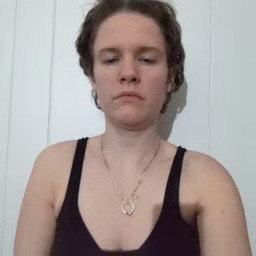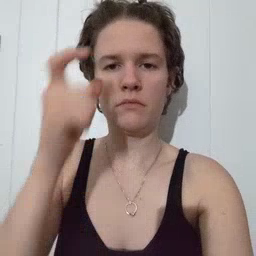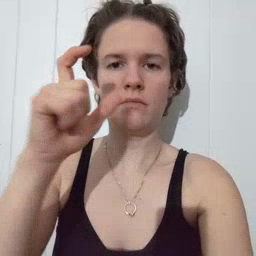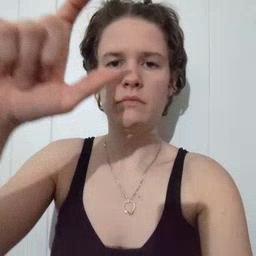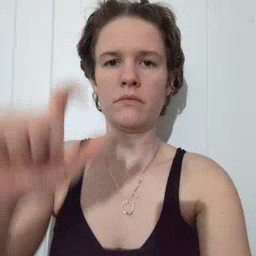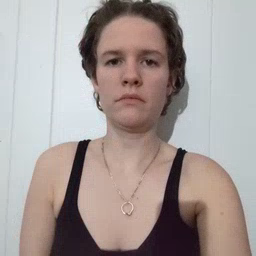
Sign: moon